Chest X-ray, PA view. Patient: 60 years old, sex M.
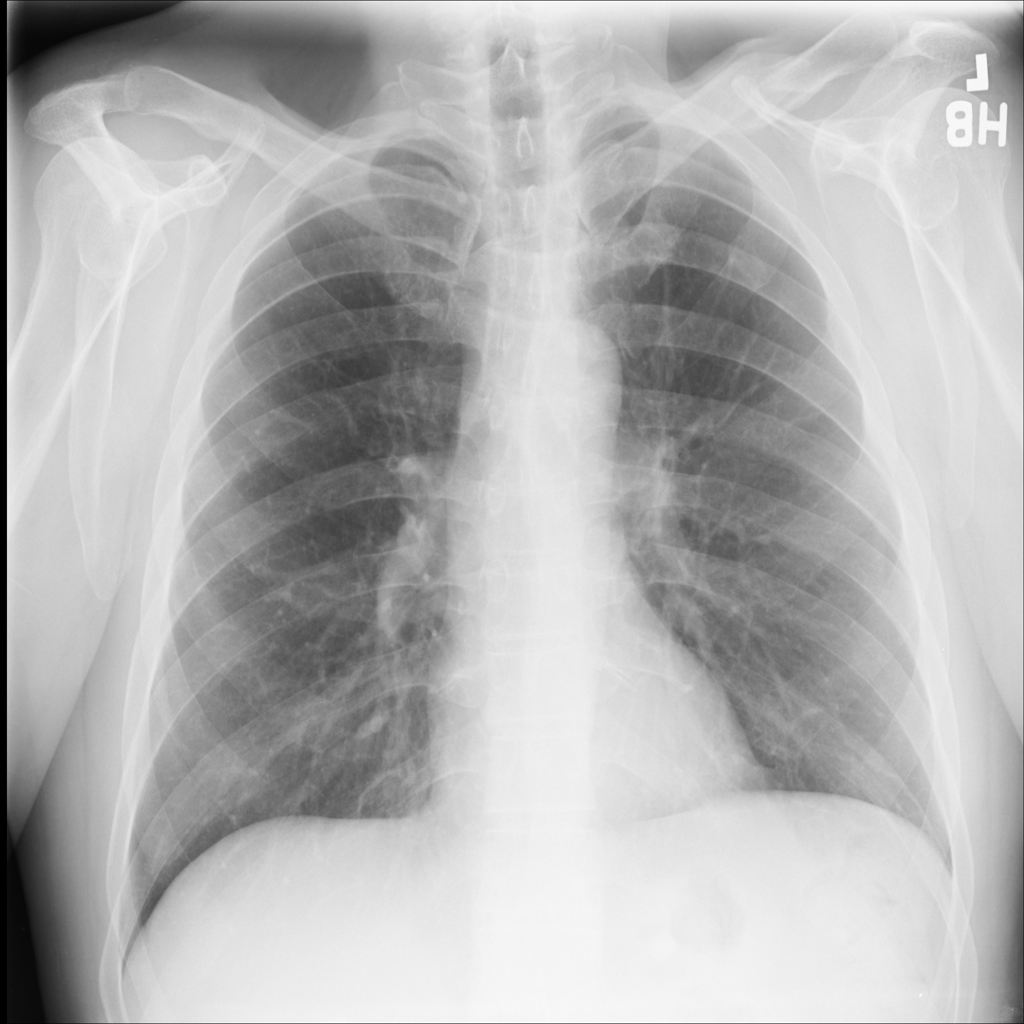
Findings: No Finding